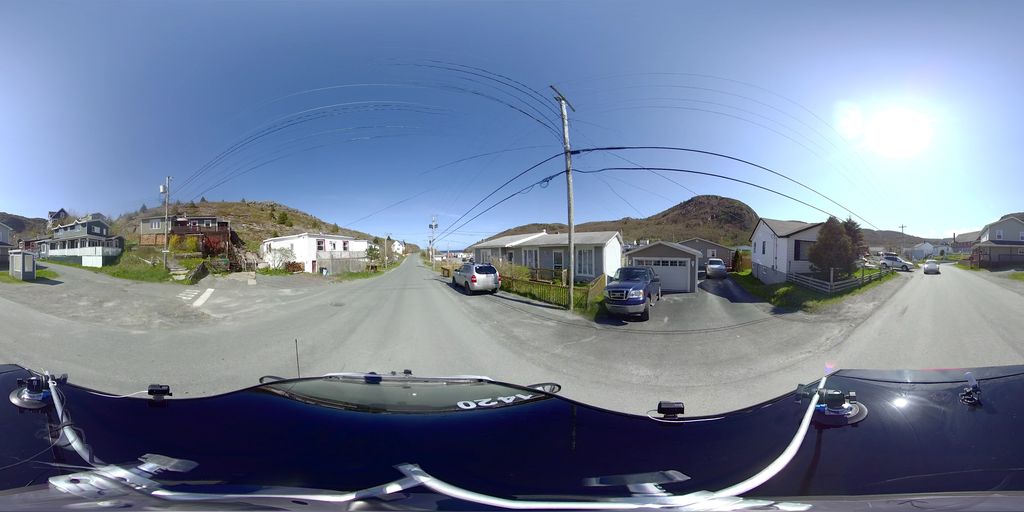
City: st_johns